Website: walmart
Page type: billing-address
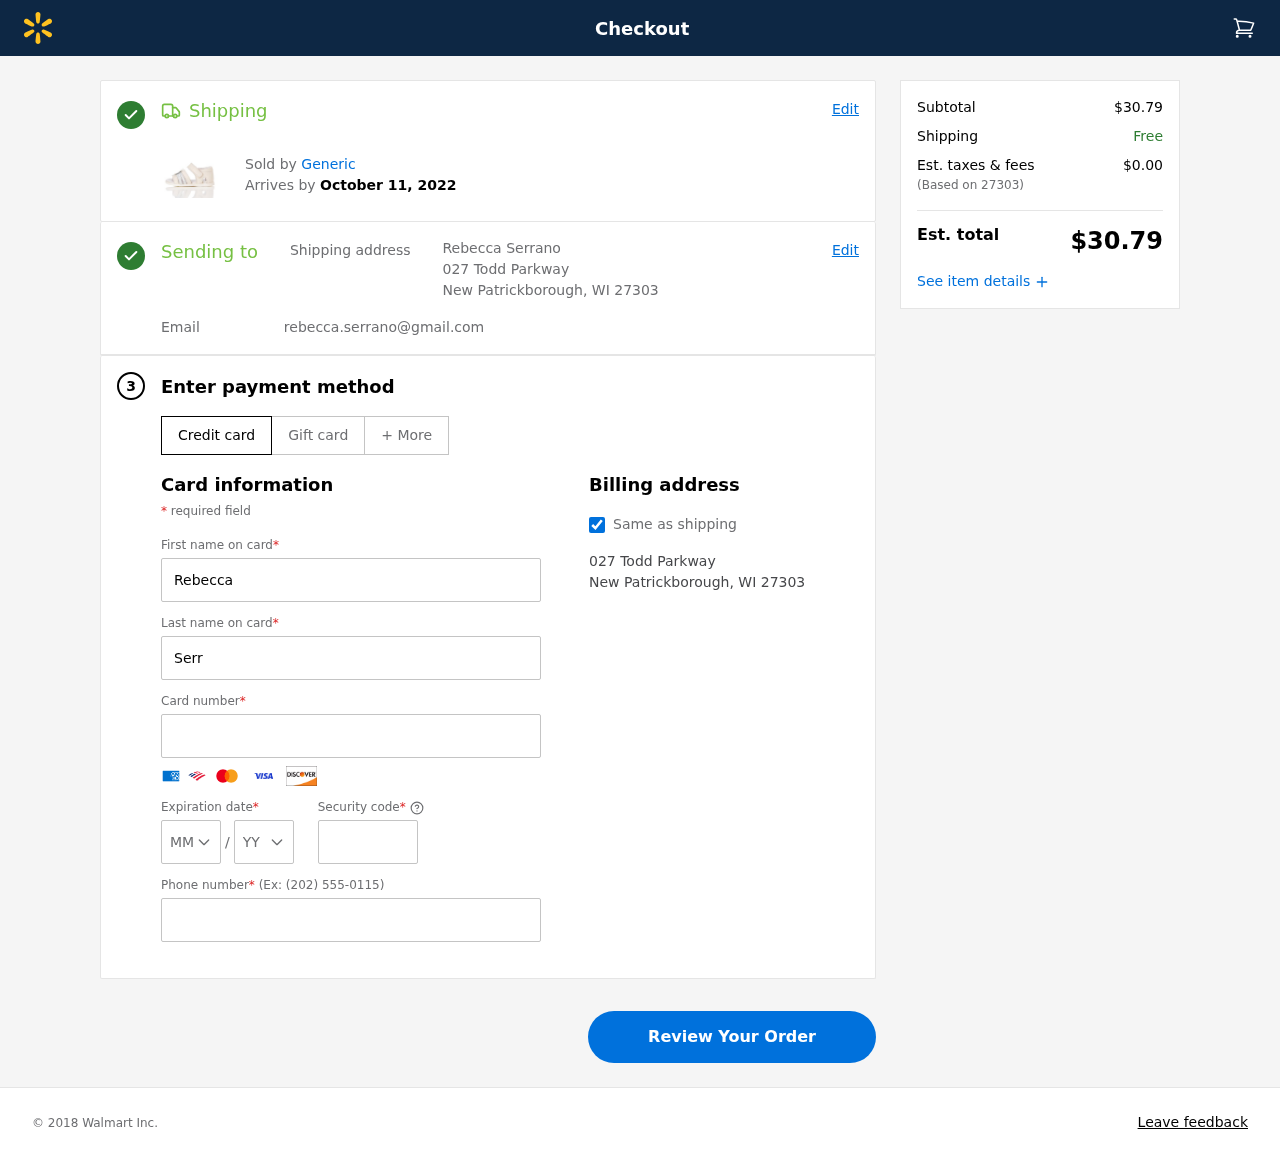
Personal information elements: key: PII_CARD_CVV
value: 536
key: PII_CARD_EXPIRY_MONTH
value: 06
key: PII_CARD_EXPIRY_YEAR
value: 30
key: PII_CARD_NUMBER
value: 6011 9641 3204 9561
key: PII_CITY_STATE_ZIP
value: New Patrickborough, WI 27303
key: PII_EMAIL
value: rebecca.serrano@gmail.com
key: PII_FIRSTNAME
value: Rebecca
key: PII_FULLNAME
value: Rebecca Serrano
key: PII_LASTNAME
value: Serrano
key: PII_PHONE
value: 4326043714
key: PII_POSTCODE
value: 27303
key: PII_STREET
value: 027 Todd Parkway
Product elements: key: PRODUCT1_BRAND
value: Generic
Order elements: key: ORDER_DELIVERY_DATE
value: October 11, 2022
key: ORDER_SUBTOTAL
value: $30.79
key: ORDER_TAX
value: $0.00
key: ORDER_TOTAL
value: $30.79